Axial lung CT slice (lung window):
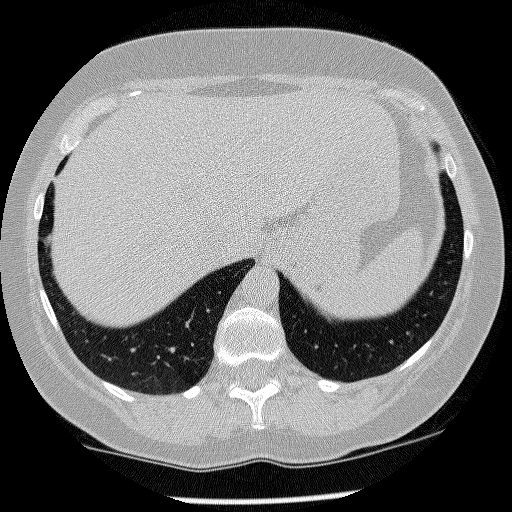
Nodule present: no